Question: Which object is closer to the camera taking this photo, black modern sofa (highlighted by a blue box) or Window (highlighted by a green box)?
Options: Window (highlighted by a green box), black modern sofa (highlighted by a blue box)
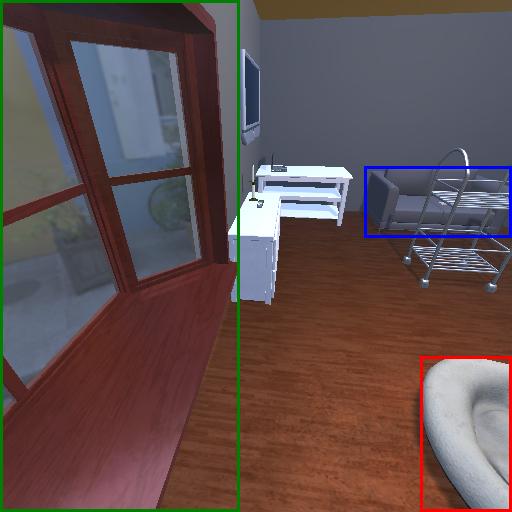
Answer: Window (highlighted by a green box)